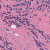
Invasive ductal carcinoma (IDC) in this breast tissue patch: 1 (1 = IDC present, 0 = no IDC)